Here is the time-frequency representation (spectrogram) of a rolling-element bearing's vibration measurement. Classify the bearing condition as one of: normal, inner_race, outer_race, ball.
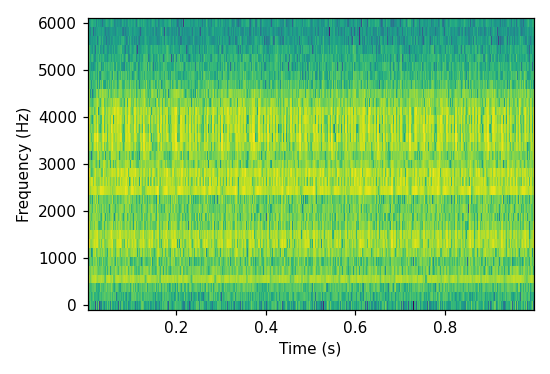
Answer: inner_race